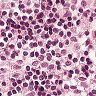
Metastatic tissue present: no